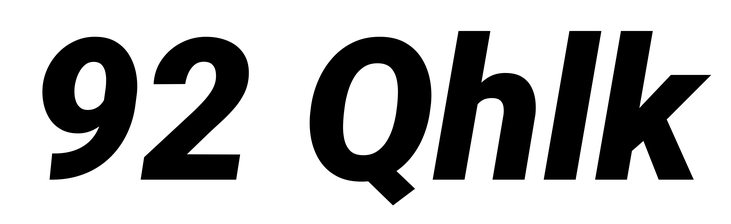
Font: Roboto-Italic_Black_Italic